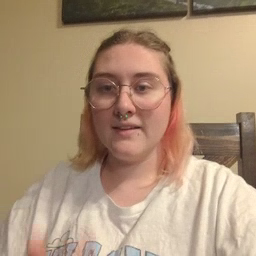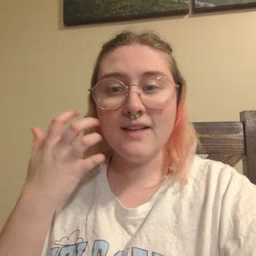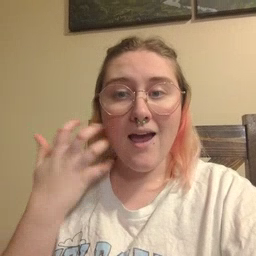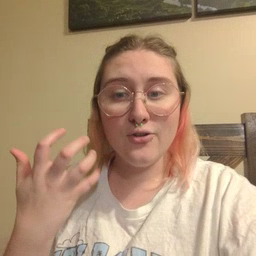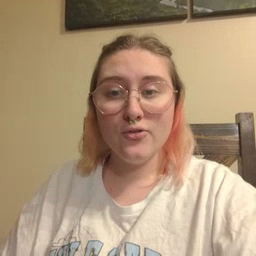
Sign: tiger